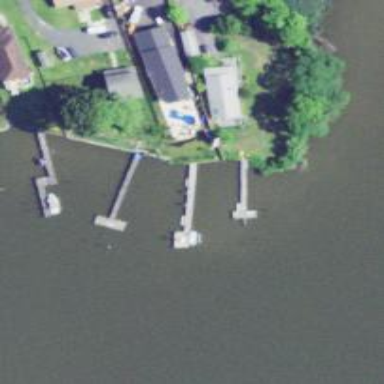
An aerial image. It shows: Man-made pier.